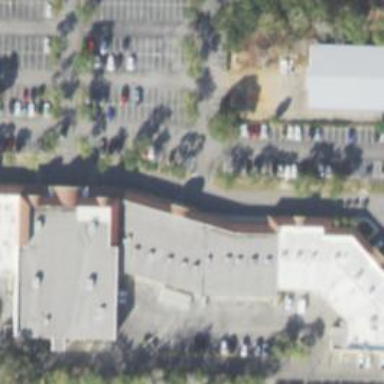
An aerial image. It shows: Parking space is available.